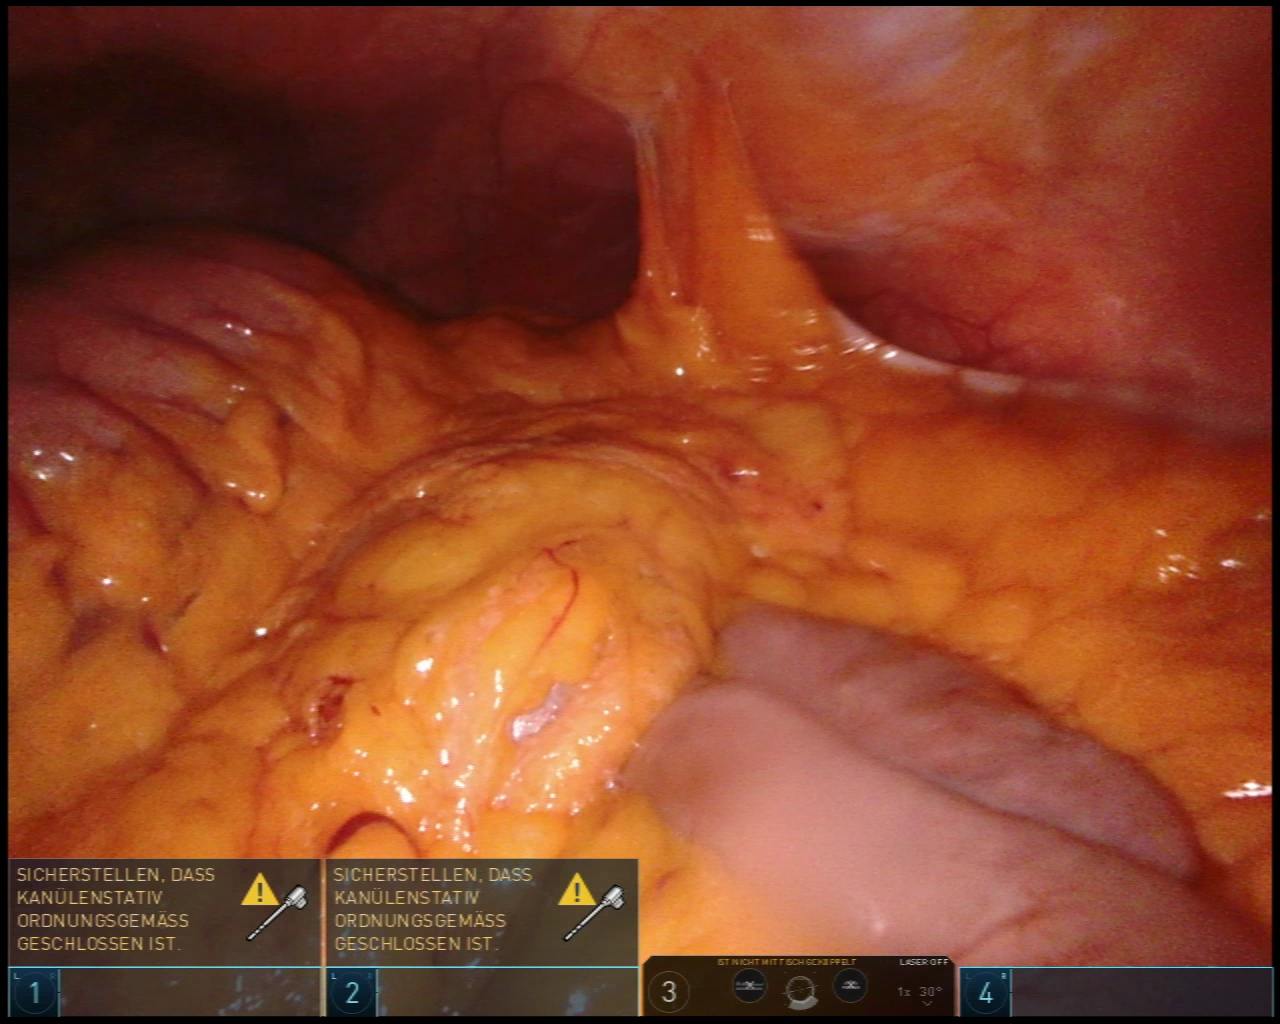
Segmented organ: stomach
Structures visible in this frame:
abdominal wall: yes
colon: yes
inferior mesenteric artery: no
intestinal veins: no
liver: no
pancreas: no
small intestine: yes
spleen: no
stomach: yes
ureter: no
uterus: no
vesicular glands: no